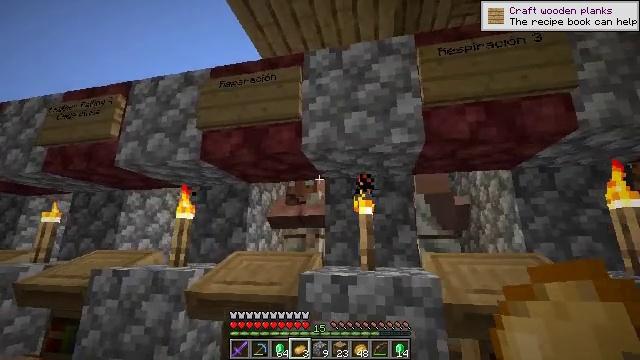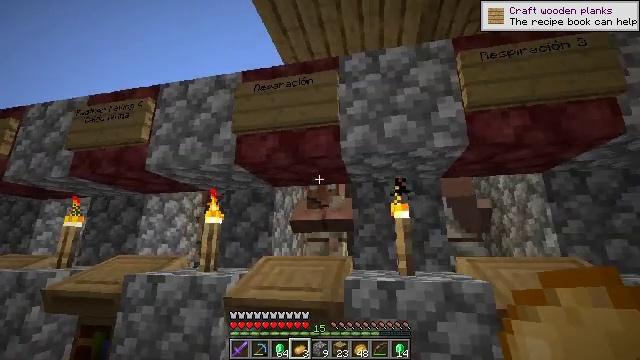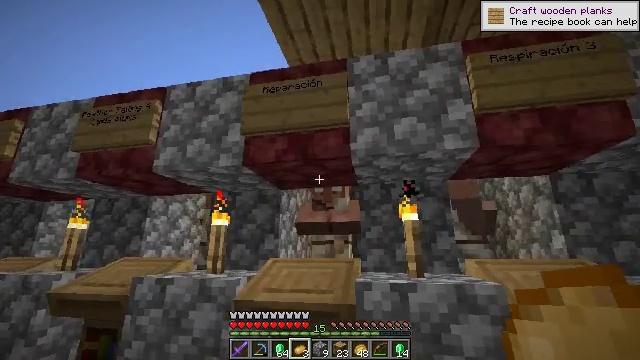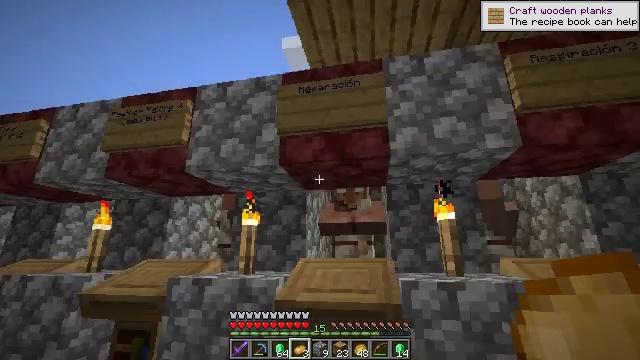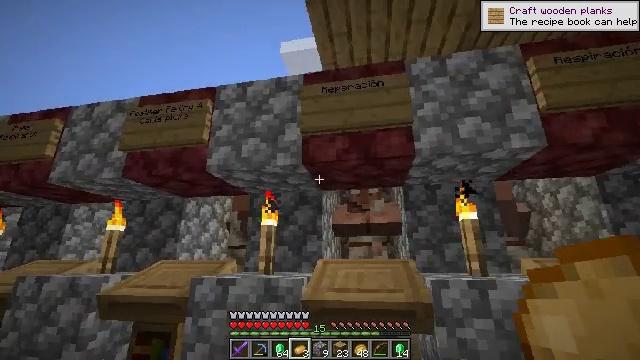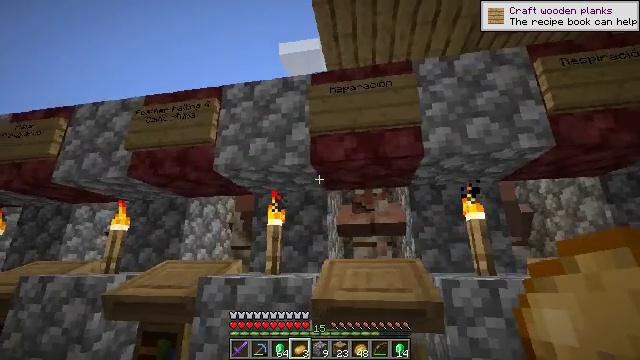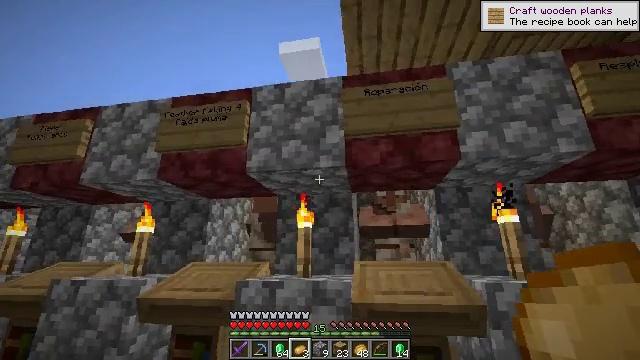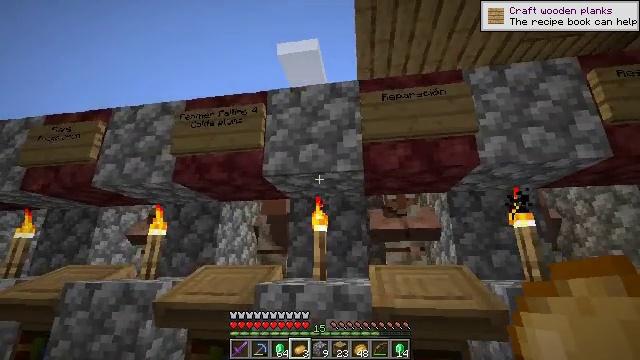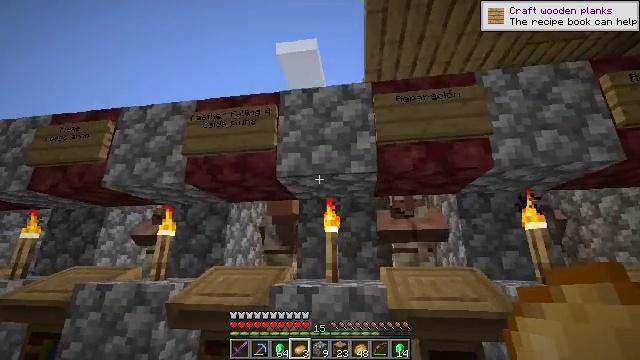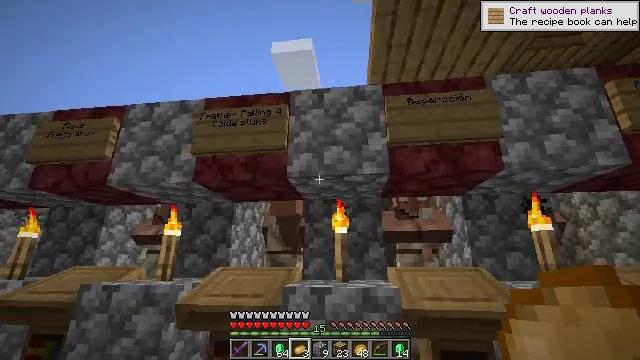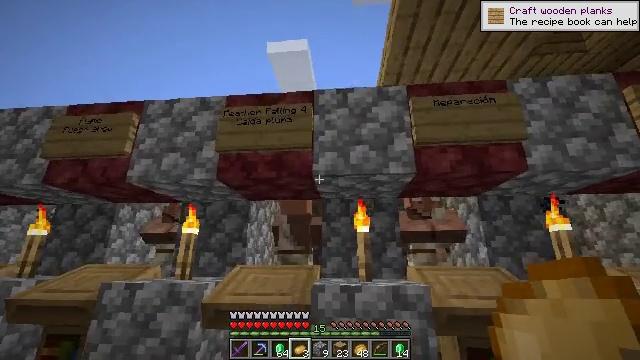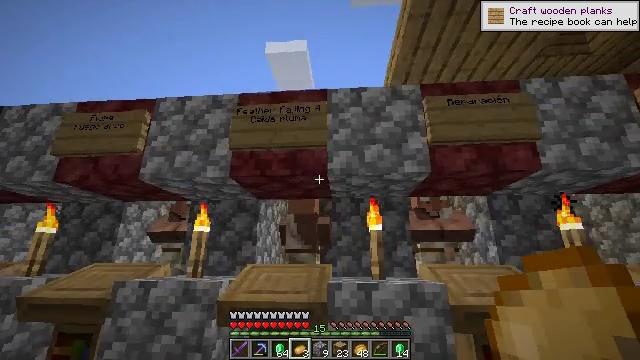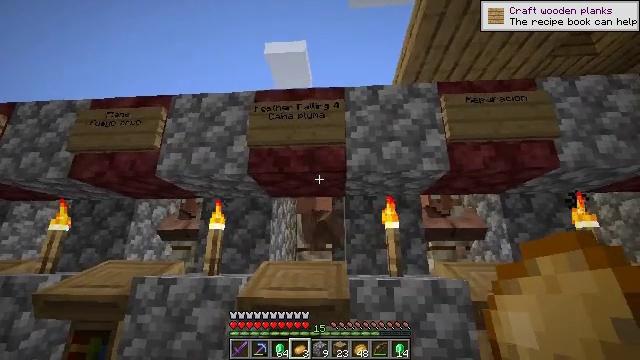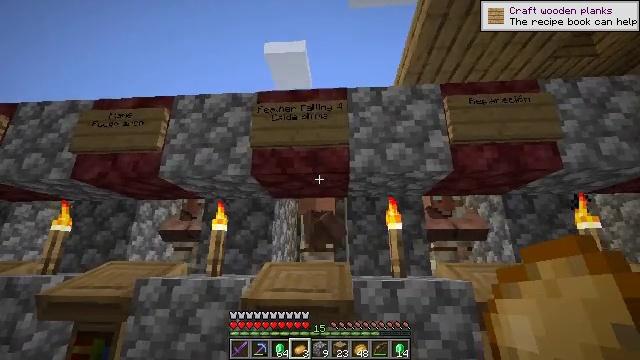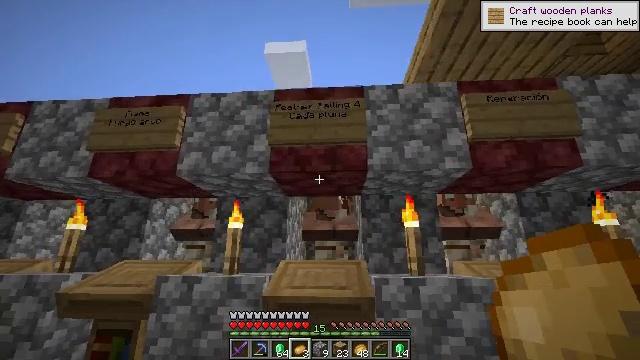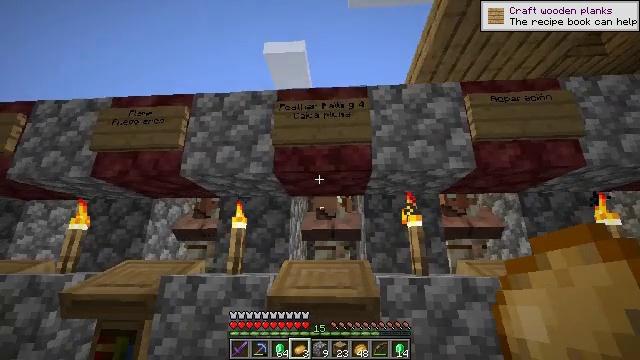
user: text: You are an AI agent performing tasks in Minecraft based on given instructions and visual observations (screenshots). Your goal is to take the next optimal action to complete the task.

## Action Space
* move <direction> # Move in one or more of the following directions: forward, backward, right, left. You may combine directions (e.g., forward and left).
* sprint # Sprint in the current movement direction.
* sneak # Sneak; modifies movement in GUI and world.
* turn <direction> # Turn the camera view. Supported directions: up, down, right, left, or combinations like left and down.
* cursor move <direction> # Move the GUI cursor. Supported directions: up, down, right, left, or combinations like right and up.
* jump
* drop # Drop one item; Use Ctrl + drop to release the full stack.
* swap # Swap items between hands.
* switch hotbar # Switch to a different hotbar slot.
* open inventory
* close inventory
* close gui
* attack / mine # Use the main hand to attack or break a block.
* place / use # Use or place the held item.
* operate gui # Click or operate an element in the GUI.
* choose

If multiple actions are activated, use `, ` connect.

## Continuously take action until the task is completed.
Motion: motion action
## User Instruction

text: Use the enchanting table to craft an enchanted book.
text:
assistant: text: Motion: move left
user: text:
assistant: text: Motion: move left
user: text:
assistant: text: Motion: move left
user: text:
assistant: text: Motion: move left
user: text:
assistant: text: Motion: move left
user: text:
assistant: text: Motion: move left
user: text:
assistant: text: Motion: move left
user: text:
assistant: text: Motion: move left
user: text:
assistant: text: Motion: move left, turn right
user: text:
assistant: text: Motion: move left, turn right
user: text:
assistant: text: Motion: move left
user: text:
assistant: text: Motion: move left
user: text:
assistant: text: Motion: no_op
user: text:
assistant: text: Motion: no_op
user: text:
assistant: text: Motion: no_op
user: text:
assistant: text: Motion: no_op
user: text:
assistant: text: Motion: no_op
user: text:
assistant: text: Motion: no_op
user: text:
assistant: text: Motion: no_op
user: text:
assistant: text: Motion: no_op
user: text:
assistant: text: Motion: no_op
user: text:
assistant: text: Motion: move forward, turn down
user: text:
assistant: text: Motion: move forward
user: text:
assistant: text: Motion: move forward
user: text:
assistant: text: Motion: move forward
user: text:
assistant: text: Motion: move forward
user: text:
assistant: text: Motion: move forward
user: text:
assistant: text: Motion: move forward
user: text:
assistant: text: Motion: move forward
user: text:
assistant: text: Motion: move forward, use / place